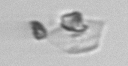
Label: detritus_transparent